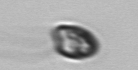
Label: flagellate_morphotype1